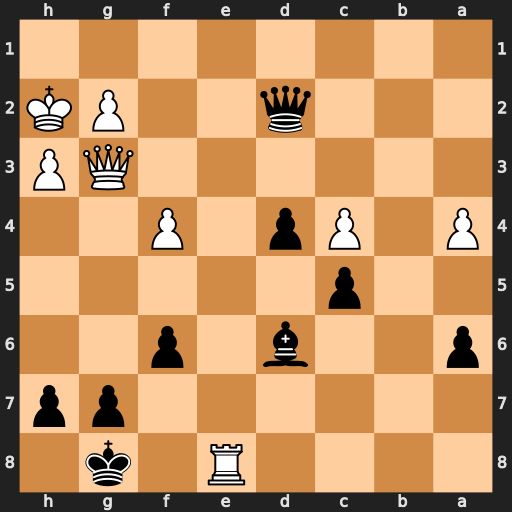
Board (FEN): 4R1k1/6pp/p2b1p2/2p5/P1Pp1P2/6QP/3q2PK/8
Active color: b
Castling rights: -
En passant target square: -
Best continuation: Kf7 Qe1 Qxf4+